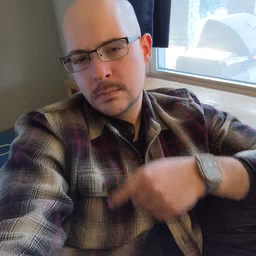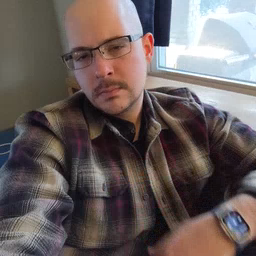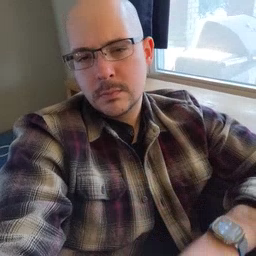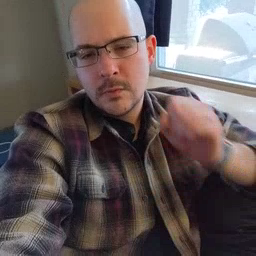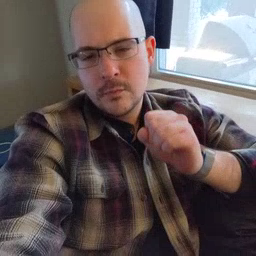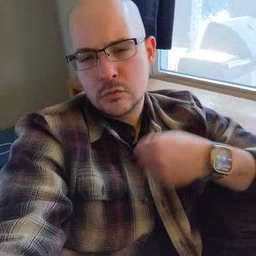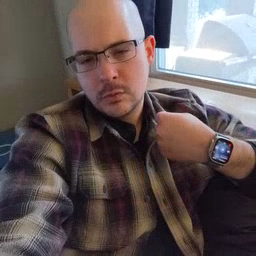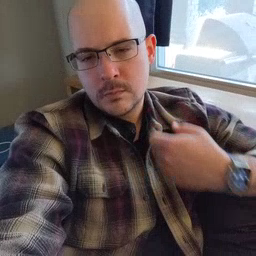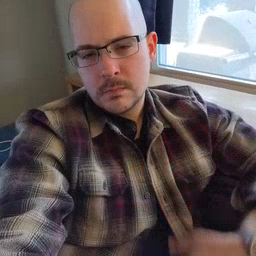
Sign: refrigerator